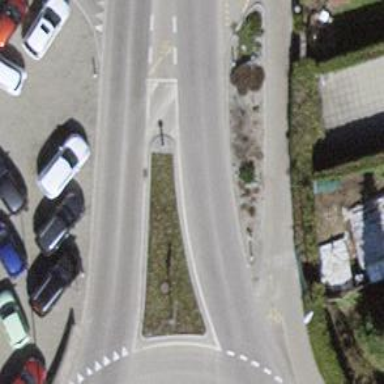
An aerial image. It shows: Tertiary road with asphalt surface. There is cycle track on the right side.